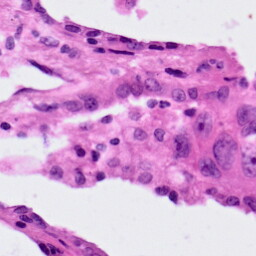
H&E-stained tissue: Lung